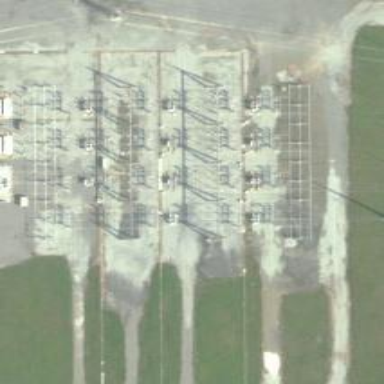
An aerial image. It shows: Switch used for power control.